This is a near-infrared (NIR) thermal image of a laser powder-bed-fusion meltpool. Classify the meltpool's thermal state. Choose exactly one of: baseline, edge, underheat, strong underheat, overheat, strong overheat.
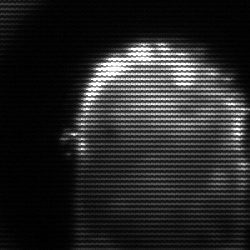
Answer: baseline